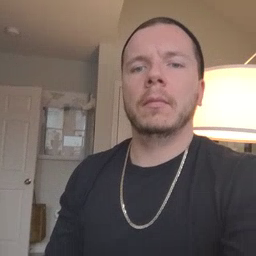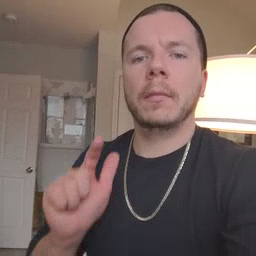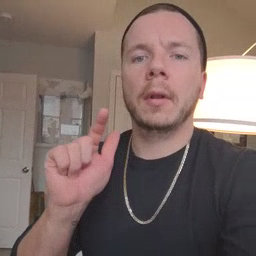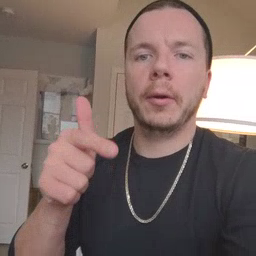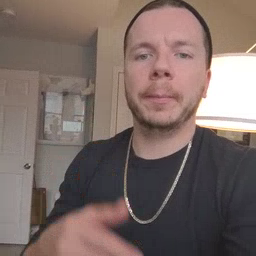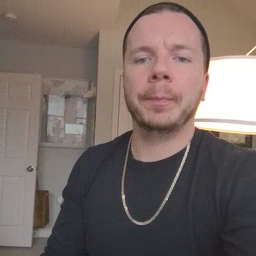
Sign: later